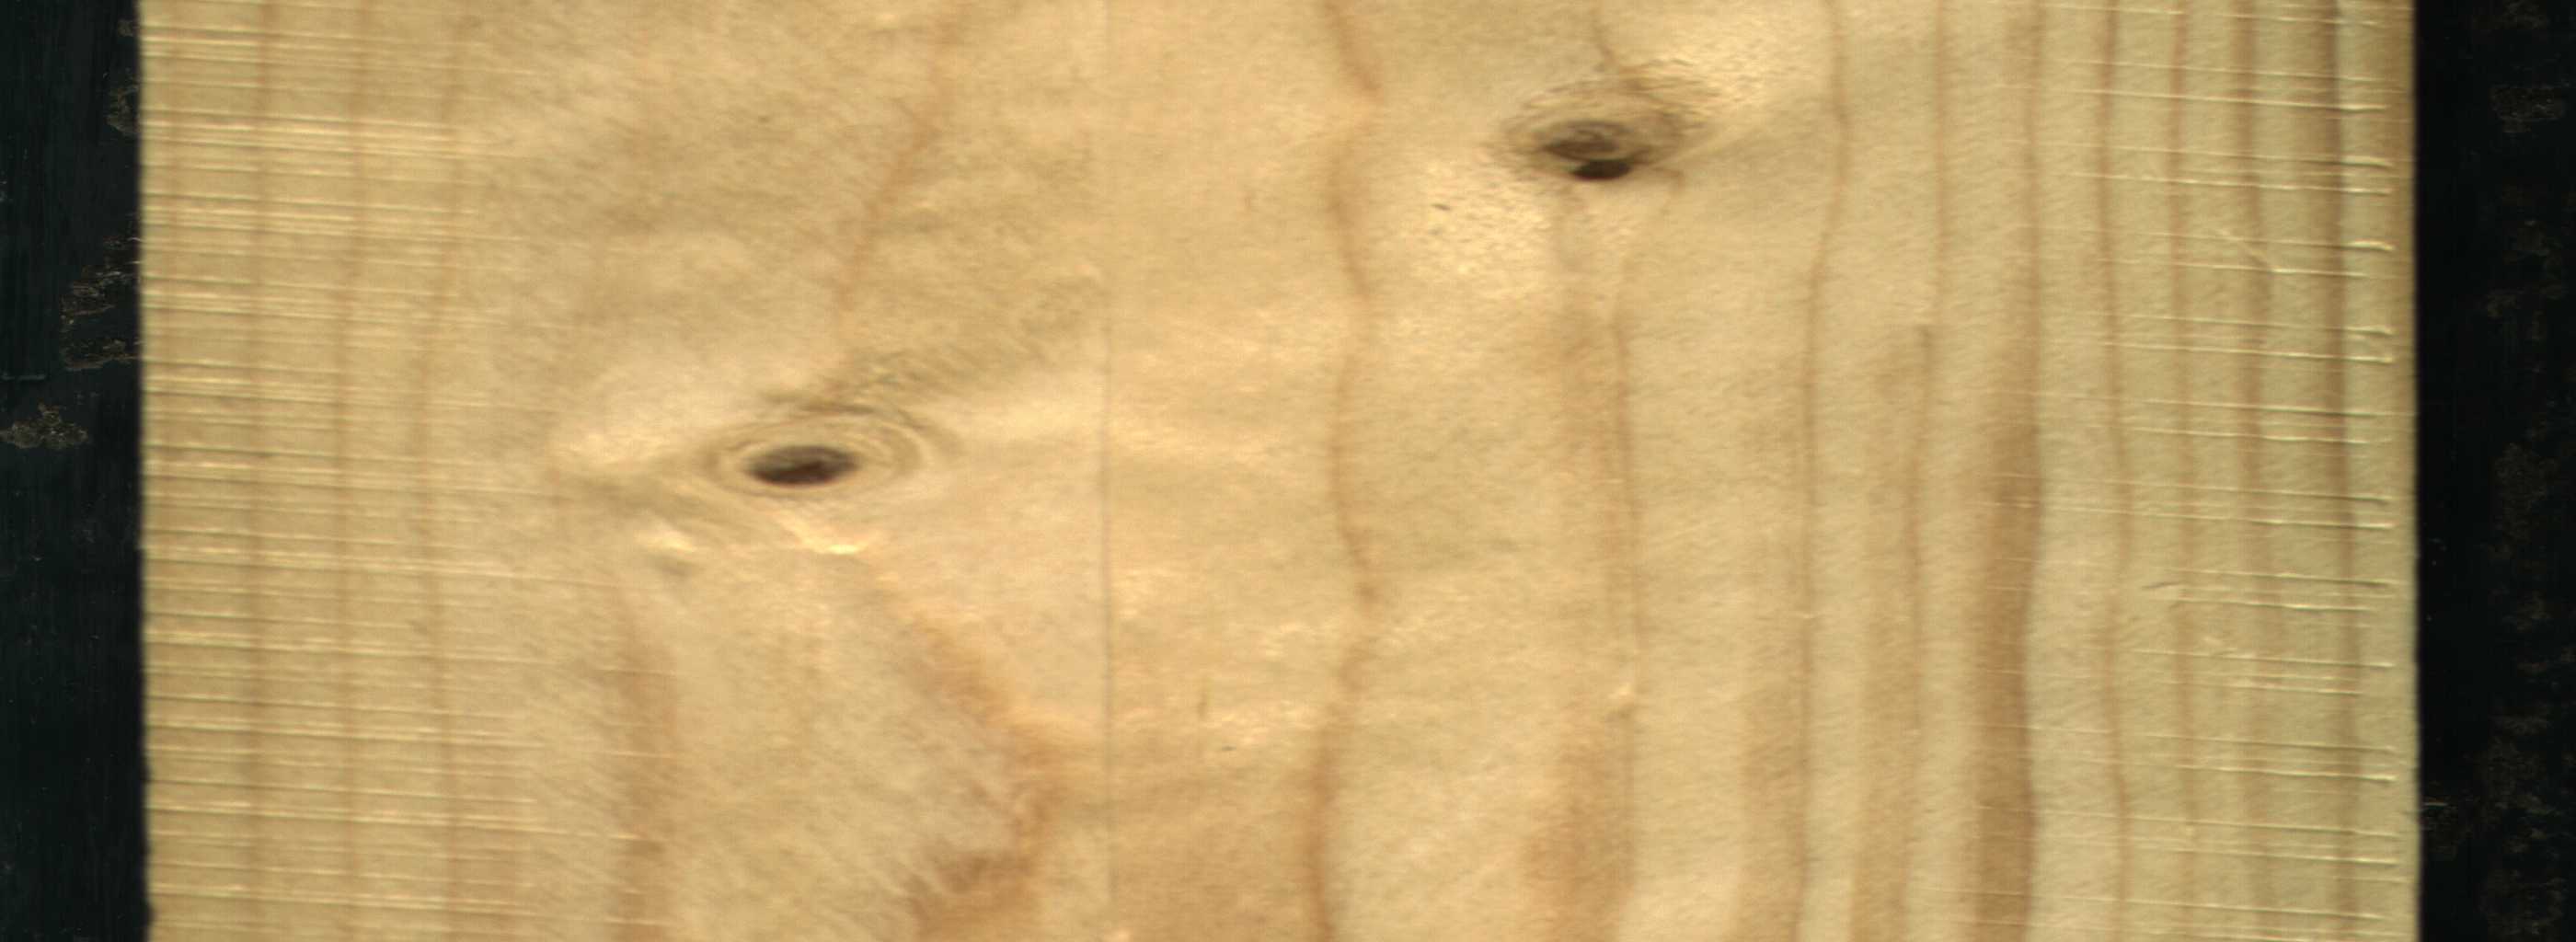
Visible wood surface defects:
Dead_Knot
Dead_Knot
Live_Knot